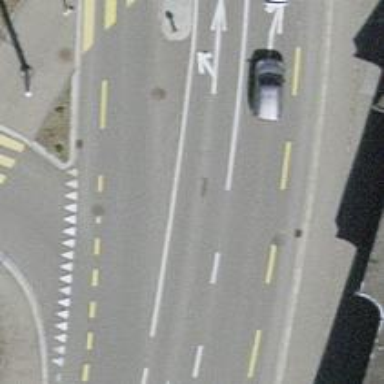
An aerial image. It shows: Secondary road with asphalt surface and trolley wires.